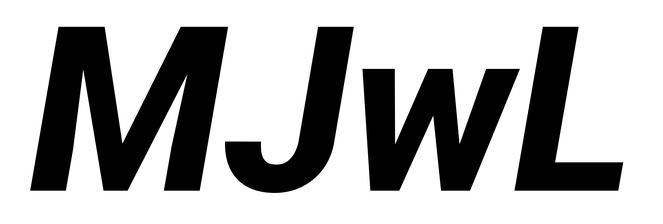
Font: Roboto-Italic_ExtraBold_Italic